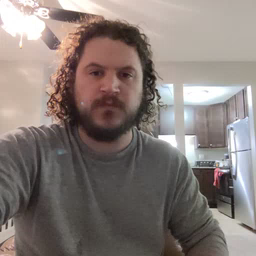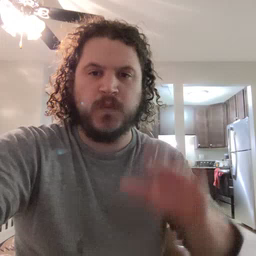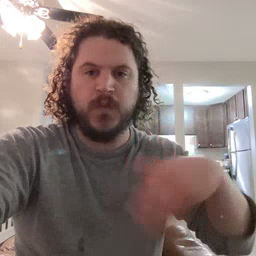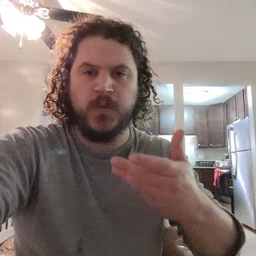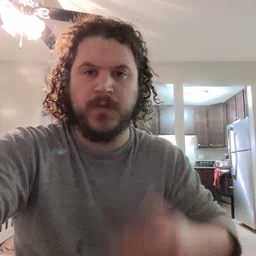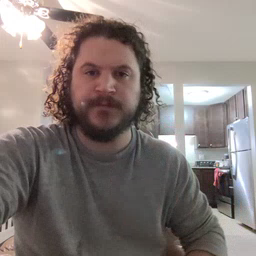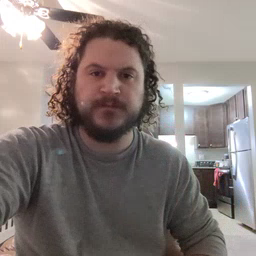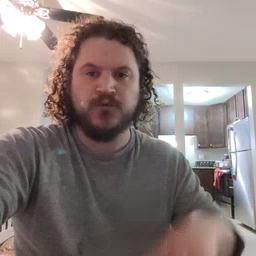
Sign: all